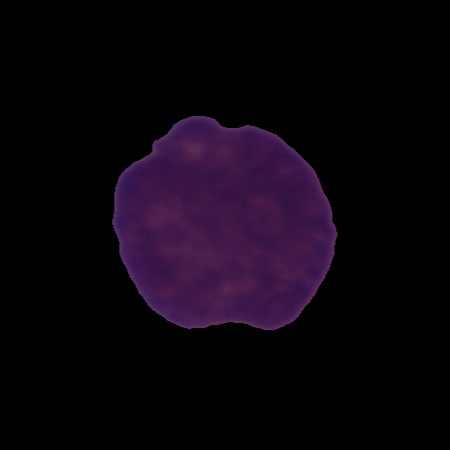
Label: cancer